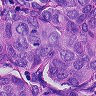
Metastatic tissue present: yes